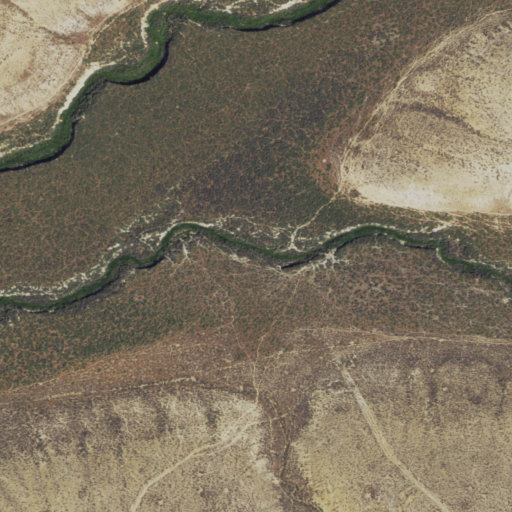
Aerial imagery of valley in Wyoming named Washam Wash containing shrub, evergreen forest, grassland, and deciduous forest